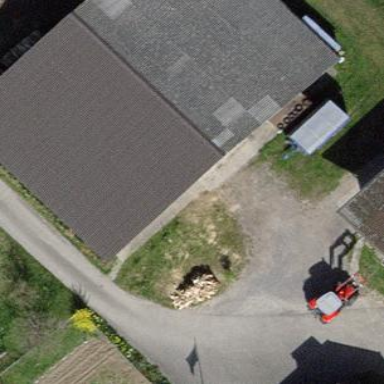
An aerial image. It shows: Simple house.